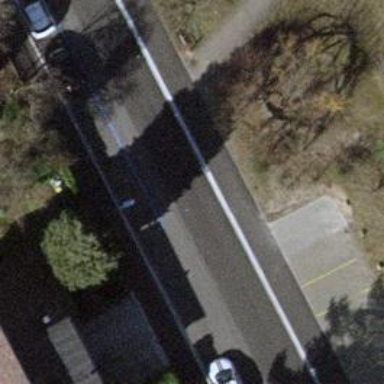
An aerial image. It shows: Residential road with asphalt surface and sidewalks on both sides.